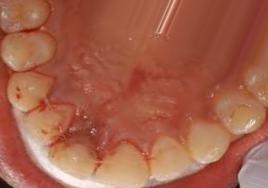
Condition: Tooth Discoloration